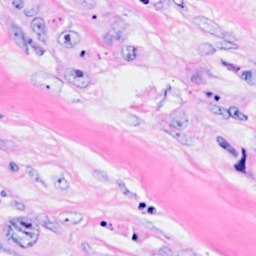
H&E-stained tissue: Breast